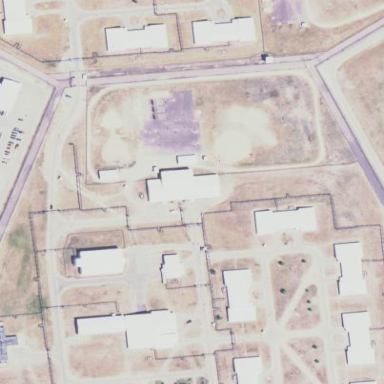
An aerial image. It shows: Wall surrounding prison facility.